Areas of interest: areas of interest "Specialty Commercial Street"
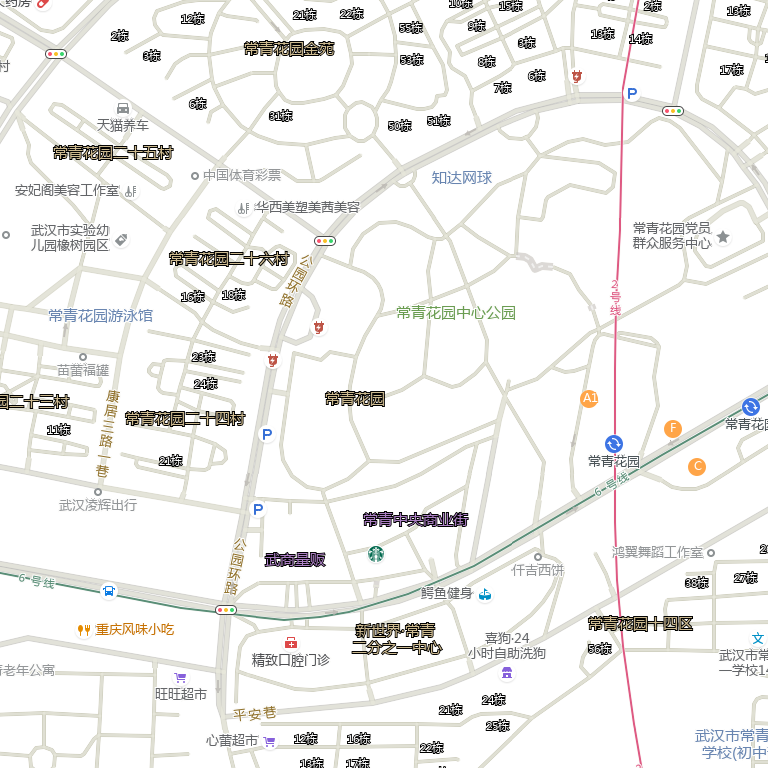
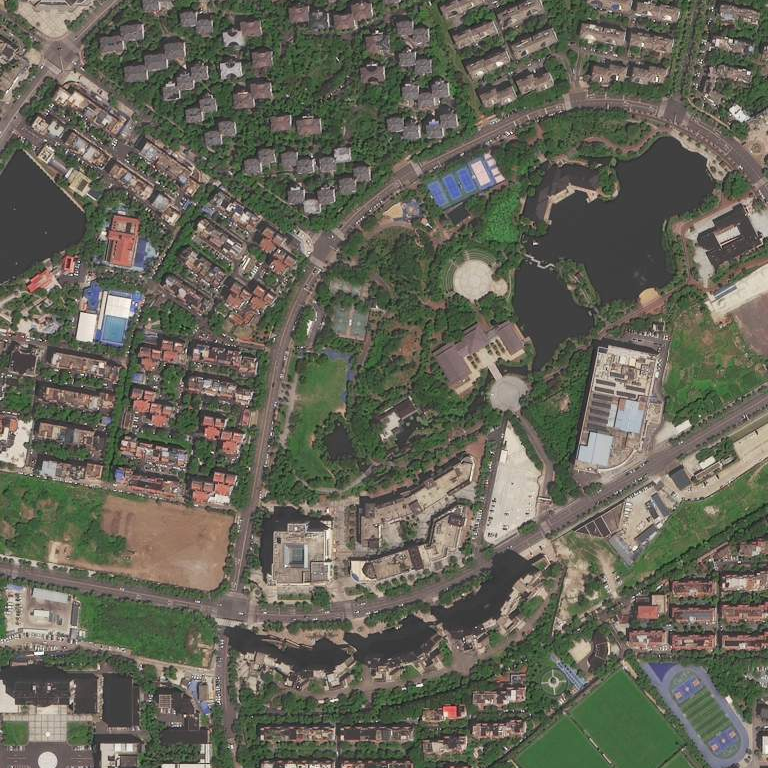